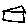
Label: house